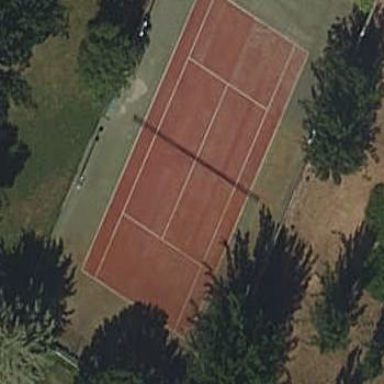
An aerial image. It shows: Tennis court on the leisure land pitch.